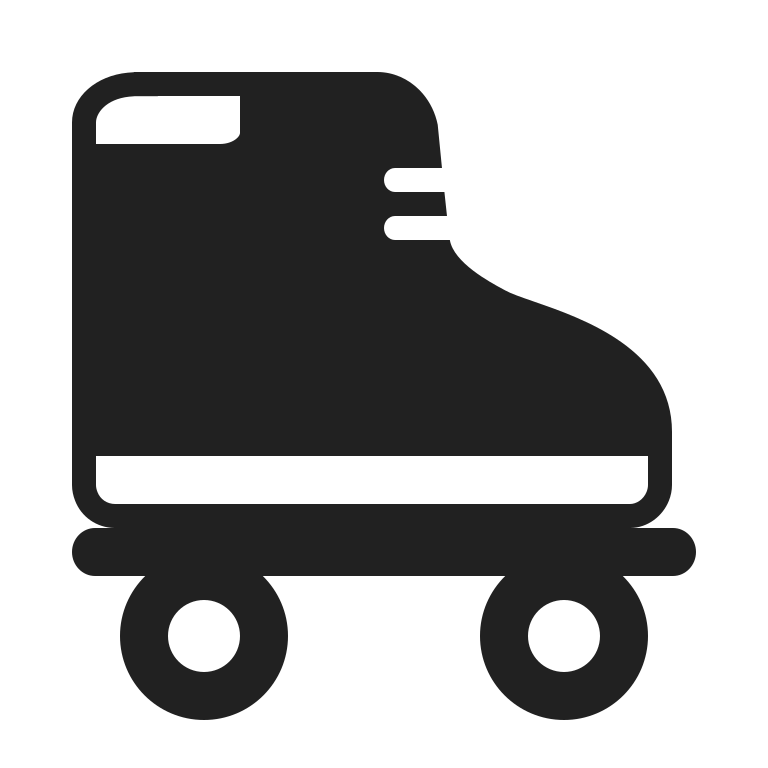
roller skate high contrast